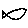
Label: fish